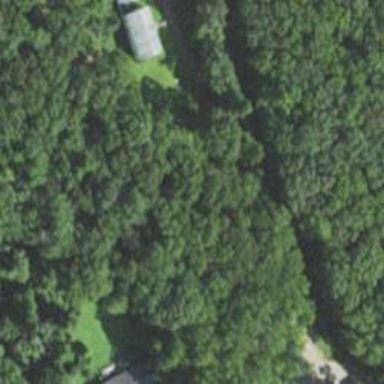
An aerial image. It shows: Residential driveway.